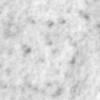
Label: no_change